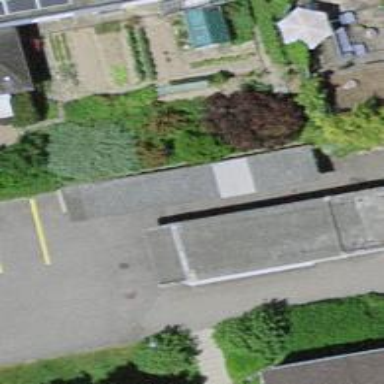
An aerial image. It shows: Bicycle parking area.